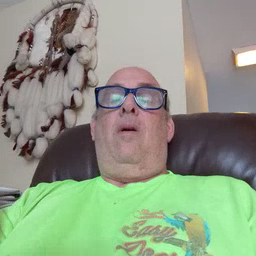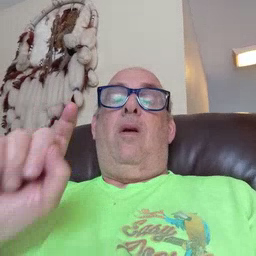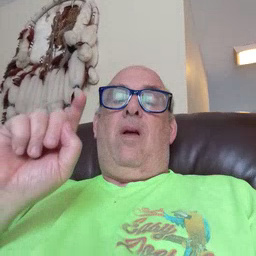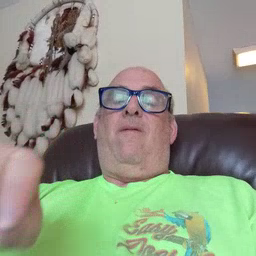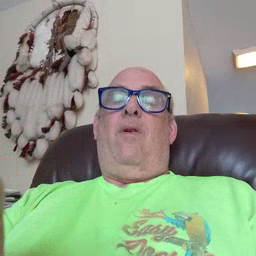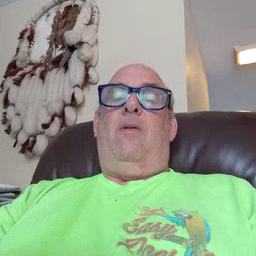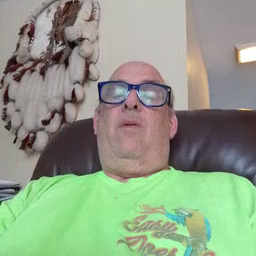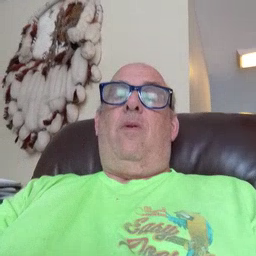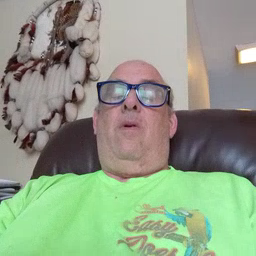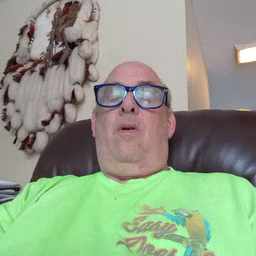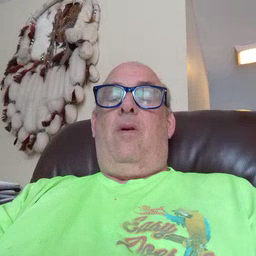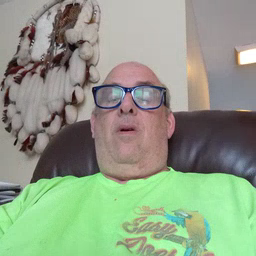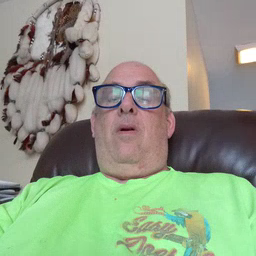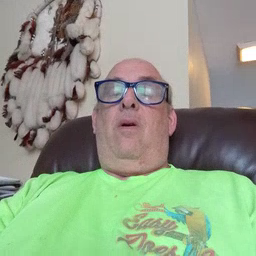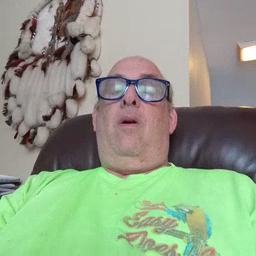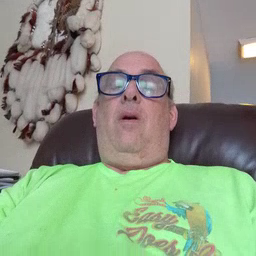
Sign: haveto